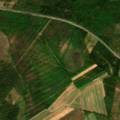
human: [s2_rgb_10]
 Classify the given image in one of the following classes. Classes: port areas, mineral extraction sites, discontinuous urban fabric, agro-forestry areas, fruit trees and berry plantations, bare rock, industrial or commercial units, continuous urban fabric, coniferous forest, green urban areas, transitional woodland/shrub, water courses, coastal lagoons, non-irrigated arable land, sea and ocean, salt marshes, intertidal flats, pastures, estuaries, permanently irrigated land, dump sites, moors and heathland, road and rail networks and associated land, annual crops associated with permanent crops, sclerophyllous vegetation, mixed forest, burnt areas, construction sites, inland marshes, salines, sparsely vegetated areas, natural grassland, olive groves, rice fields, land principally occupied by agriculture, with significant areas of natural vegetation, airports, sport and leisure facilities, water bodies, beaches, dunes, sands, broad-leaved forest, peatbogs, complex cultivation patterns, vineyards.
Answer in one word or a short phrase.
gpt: non-irrigated arable land, mixed forest